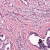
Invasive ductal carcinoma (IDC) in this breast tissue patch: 1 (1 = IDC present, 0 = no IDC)